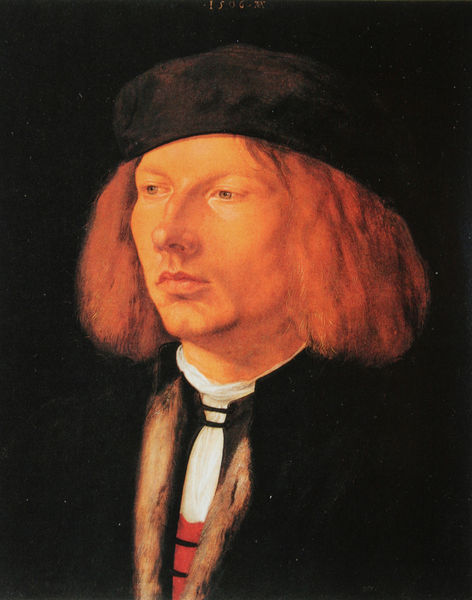
Titel: Burkhard von Speyer
Künstler: Albrecht Dürer
Standort: London
Institution: Collection  Elisabeth II. von England
Schlagwörter: dunkel, gemälde, kopf, mann, schatten, weiß, gelb, frisur, geschwungen, haar, hell, hintergrund, holz, hut, licht, mund, nase, orange, profil, schwarz, stirn, blick, rot, schal, blond, hemd, jacke, kappe, mütze, augen, band, bluse, gesicht, inkarnat, kragen, lang, mensch, pelz, rembrandt, bildnis, hals, herr, holland, portrait, porträt, öl, auge, haare, lange haare, mantel, reich, schnur, schnüre, adel, augenbrauen, kinn, lippen, locken, renaissance, schultern, deutschland, fell, kopfbedeckung, wangen, krawatte, ernst, brauen, büste, pupillen, starr, deutsch, edel, wange, rothaarig, stolz, links, selbstbildnis, krause, pelzkragen, schlips, rote haare, eiss, wangenknochen, halbprofil, gotisch, mittelalter, wams, kin, naturalistisch, dürer, bändel, kinnspalte, nürnberg, anwalt, albrecht, holbein, bartlos, humanist, hochmütig, haarschnitt, zinken, hochgotisch, pulover, bildnis rot, pelzchen, 16. jahrhundert